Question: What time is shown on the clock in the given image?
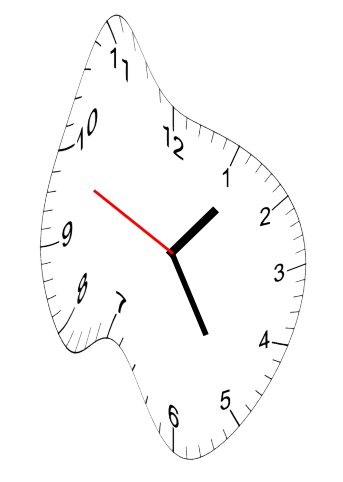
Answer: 01:24:49